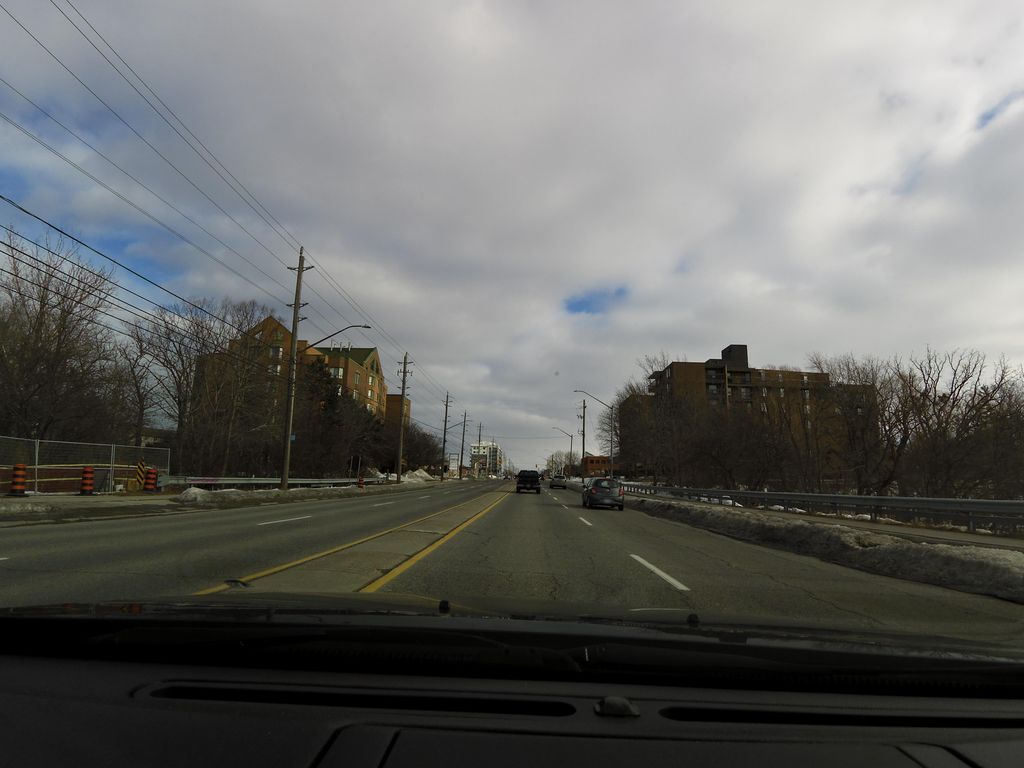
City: hamilton